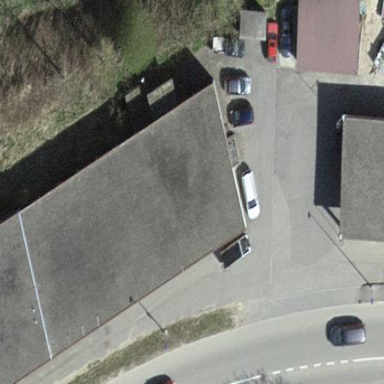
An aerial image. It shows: Industrial building.